Field crop: tomato
Growth stage: 1
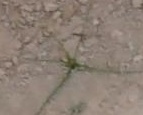
Species: cyperus